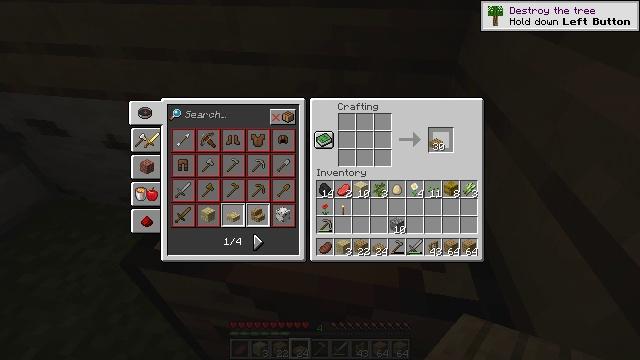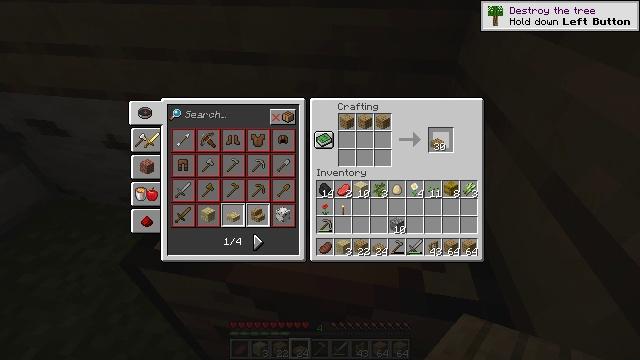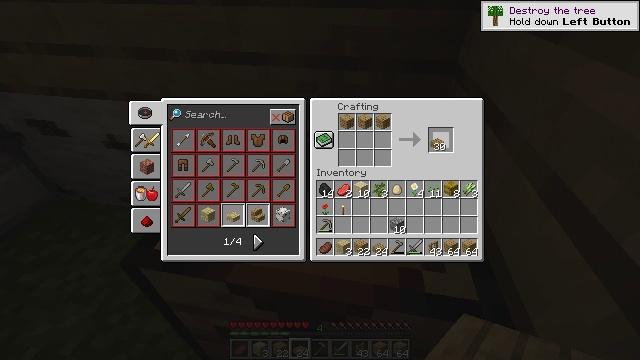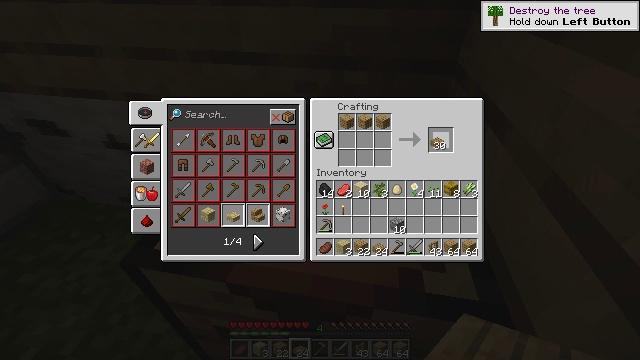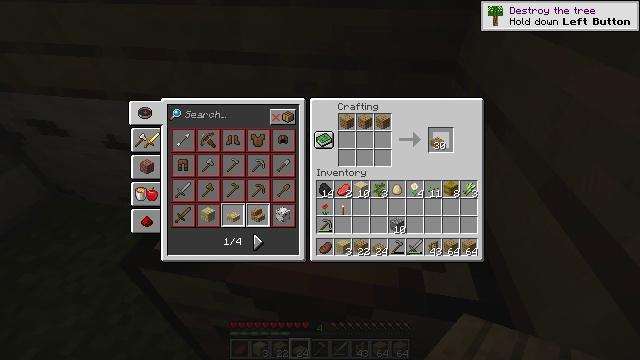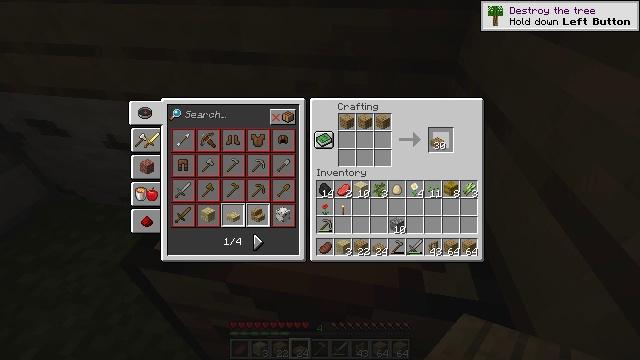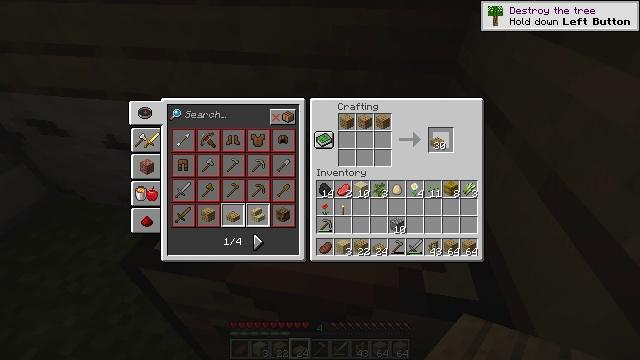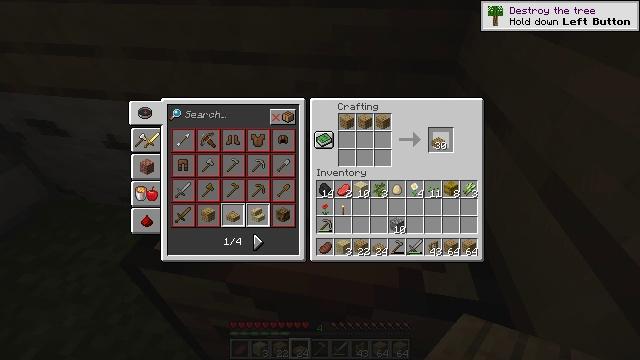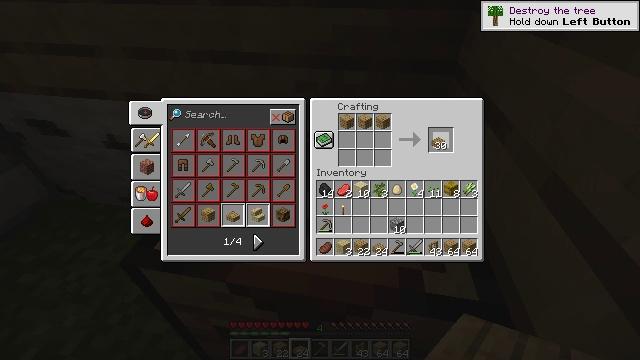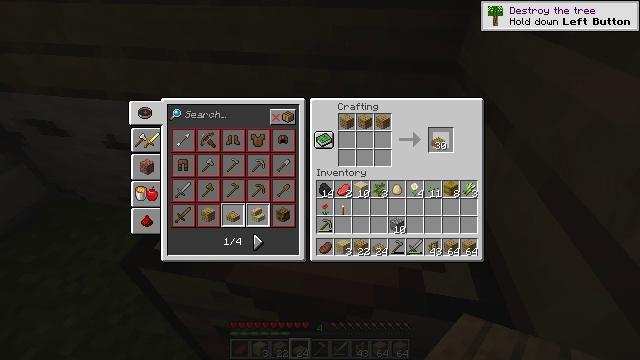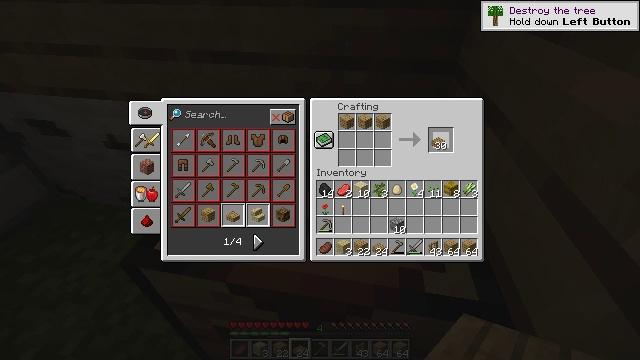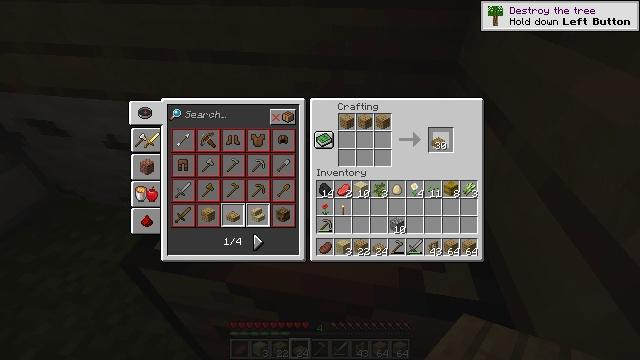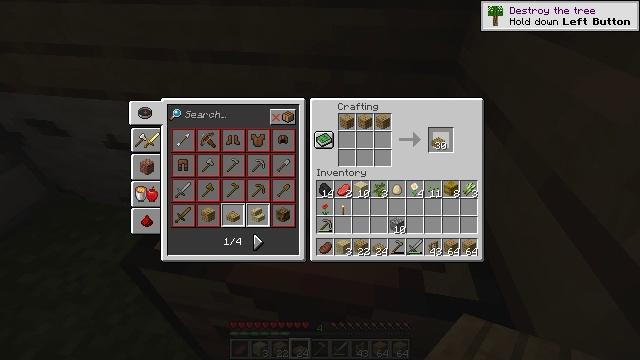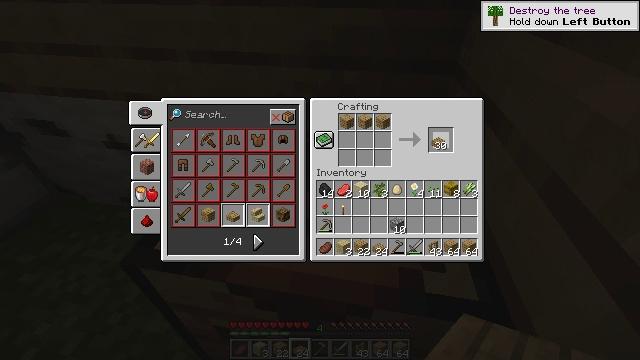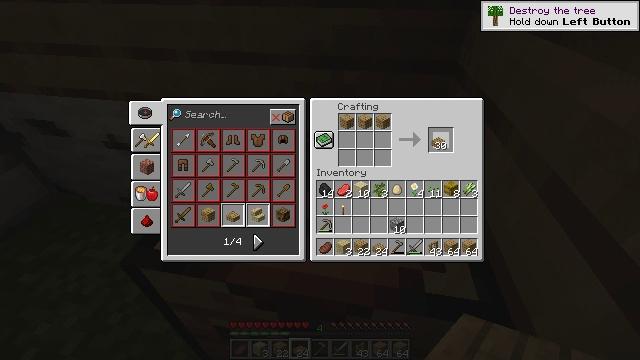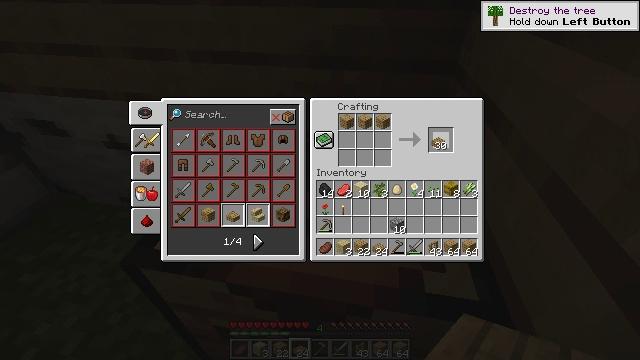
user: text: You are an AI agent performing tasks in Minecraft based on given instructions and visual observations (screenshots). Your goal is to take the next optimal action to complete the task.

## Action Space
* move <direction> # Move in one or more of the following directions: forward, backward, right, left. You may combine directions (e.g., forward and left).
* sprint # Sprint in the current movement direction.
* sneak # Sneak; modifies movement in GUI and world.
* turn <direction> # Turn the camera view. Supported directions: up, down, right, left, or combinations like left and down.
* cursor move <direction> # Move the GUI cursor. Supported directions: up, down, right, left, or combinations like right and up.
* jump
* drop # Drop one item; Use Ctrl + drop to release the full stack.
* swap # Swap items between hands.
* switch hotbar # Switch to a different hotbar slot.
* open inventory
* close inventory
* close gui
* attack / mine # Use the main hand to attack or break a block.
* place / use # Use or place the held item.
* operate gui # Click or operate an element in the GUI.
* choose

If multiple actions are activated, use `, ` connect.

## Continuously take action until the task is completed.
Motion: motion action
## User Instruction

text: Get an oak slab by crafting with planks.
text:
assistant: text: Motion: operate gui
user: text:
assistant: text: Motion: operate gui
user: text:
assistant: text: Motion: operate gui
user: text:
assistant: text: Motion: no_op
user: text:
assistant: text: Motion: no_op
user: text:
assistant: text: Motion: operate gui
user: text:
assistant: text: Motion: operate gui
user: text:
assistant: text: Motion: no_op
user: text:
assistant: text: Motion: no_op
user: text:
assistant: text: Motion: no_op
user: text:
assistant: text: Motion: no_op
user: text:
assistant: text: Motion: no_op
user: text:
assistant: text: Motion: no_op
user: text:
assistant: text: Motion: no_op
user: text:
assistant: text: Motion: no_op
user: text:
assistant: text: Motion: no_op
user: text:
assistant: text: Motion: cursor move left and down
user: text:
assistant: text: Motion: cursor move left and down
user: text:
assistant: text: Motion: no_op
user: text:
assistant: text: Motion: cursor move down
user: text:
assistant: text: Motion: no_op
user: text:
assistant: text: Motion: cursor move down
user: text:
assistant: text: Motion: no_op
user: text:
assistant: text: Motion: no_op
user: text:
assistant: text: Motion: no_op
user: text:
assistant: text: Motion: no_op
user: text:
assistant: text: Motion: no_op
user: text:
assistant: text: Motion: no_op
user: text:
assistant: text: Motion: no_op
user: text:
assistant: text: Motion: cursor move down